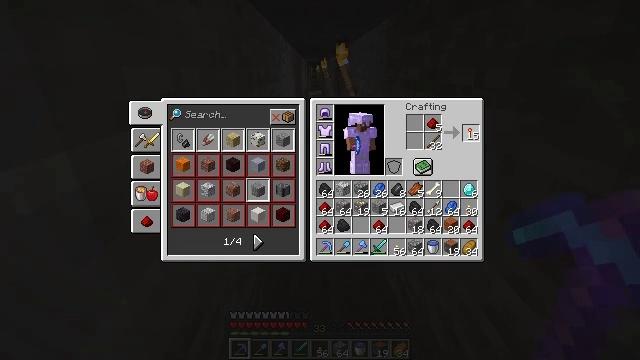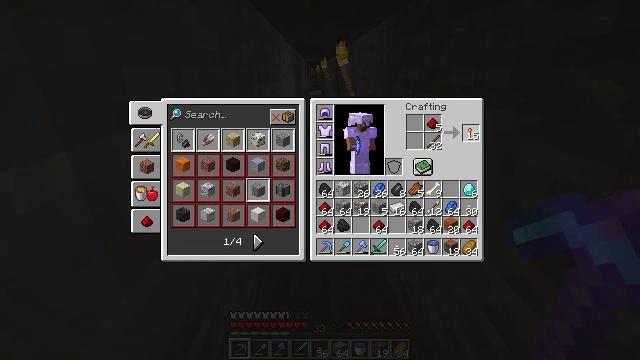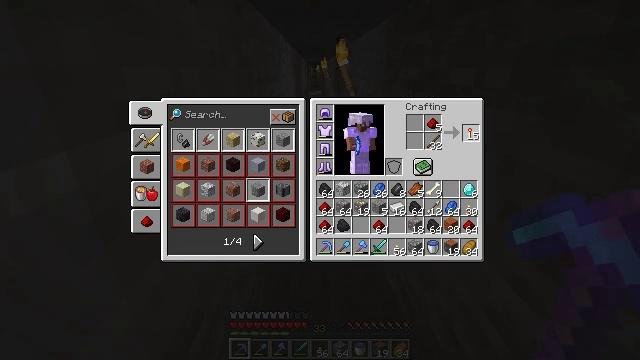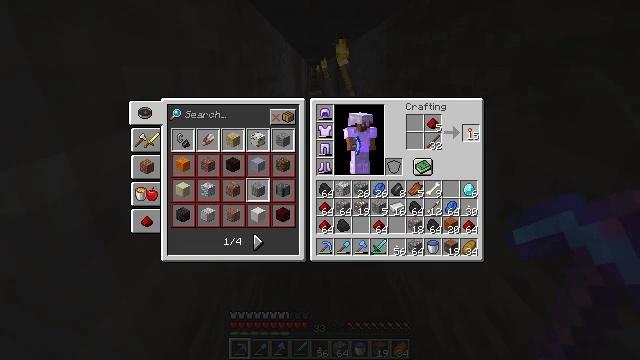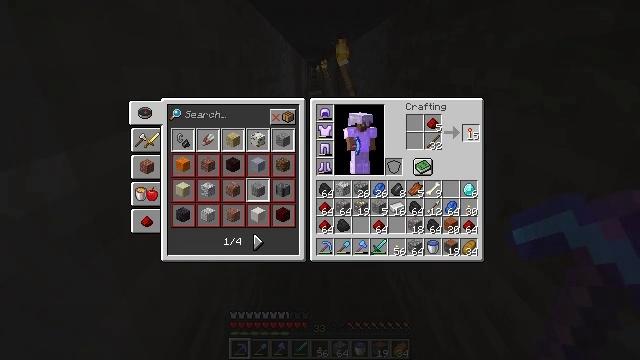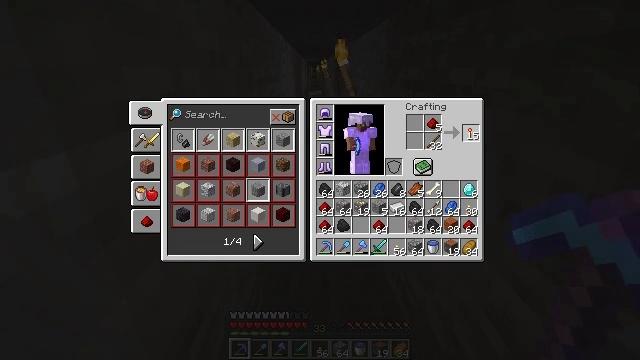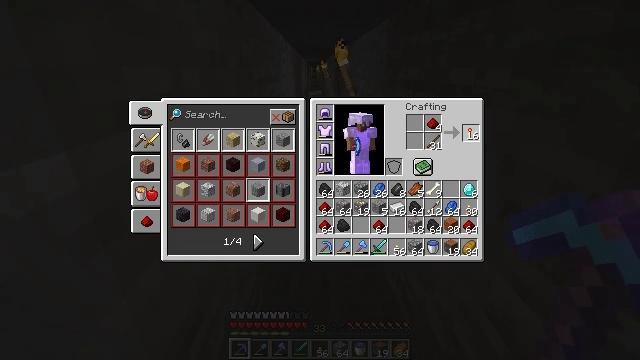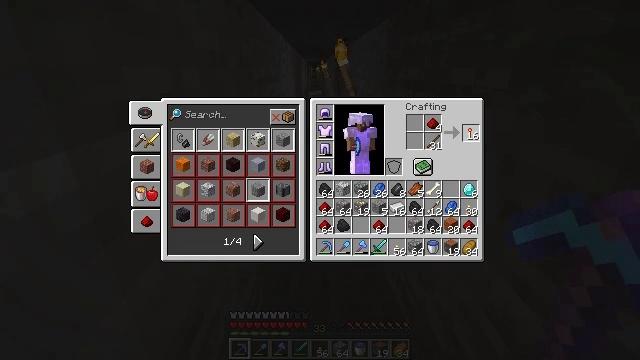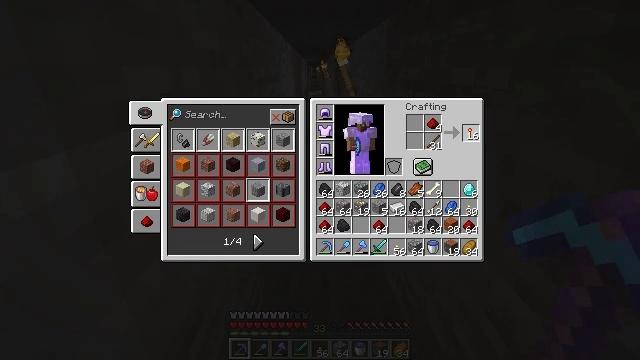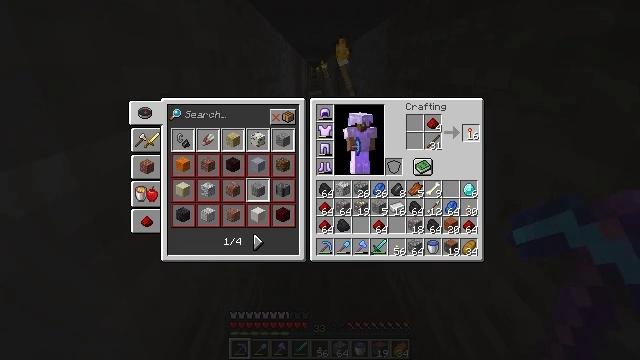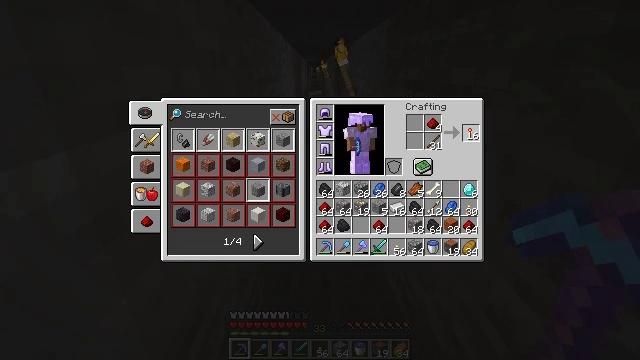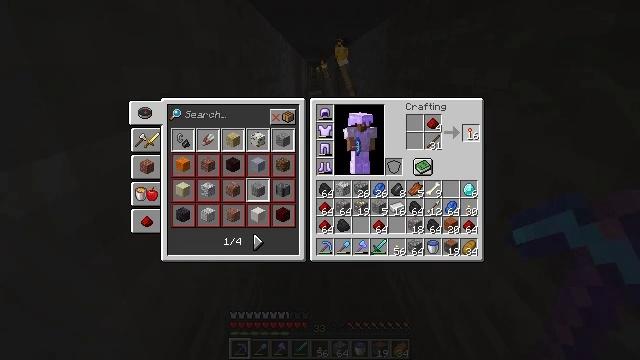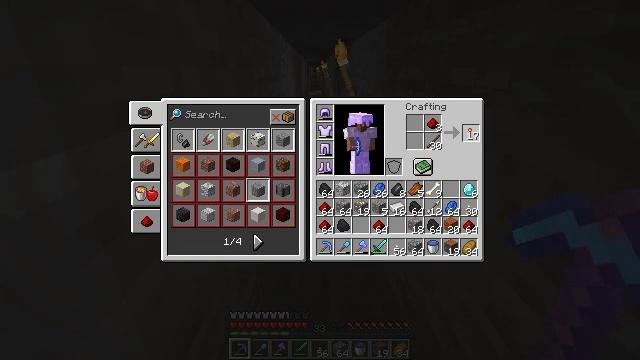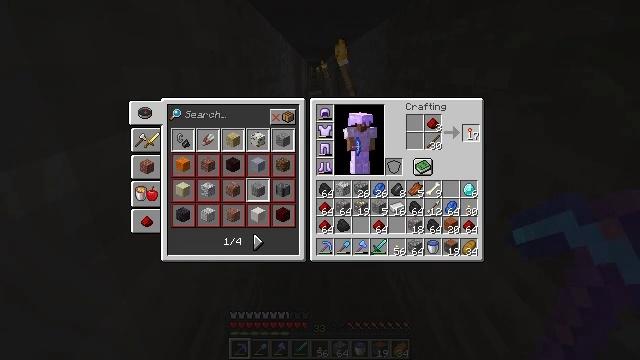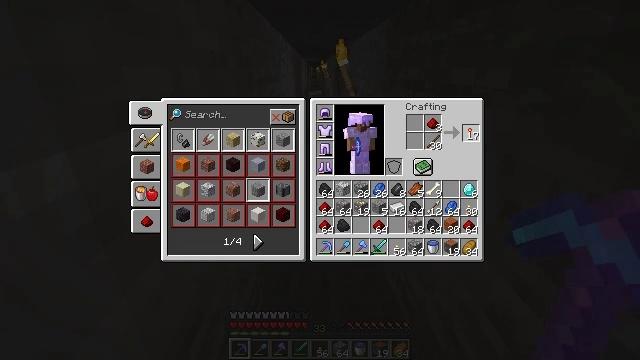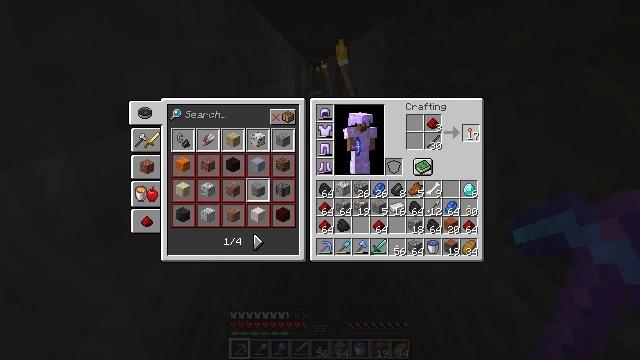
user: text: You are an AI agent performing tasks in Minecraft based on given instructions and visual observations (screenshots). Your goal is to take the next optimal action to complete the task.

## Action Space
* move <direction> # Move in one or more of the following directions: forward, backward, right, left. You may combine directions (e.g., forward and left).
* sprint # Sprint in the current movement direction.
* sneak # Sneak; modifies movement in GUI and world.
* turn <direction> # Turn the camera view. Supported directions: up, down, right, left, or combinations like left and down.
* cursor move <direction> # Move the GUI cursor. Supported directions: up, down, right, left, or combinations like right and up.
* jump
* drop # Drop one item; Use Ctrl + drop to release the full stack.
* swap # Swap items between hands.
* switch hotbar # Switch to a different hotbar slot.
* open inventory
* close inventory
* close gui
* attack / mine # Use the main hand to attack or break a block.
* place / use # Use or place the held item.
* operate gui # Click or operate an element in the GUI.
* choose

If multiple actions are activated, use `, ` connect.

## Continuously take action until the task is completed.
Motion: motion action
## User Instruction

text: Craft a redstone torch.
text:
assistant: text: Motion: operate gui
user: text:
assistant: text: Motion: operate gui
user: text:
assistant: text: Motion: operate gui
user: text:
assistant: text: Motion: operate gui
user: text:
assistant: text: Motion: operate gui
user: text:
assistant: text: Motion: no_op
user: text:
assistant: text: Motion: operate gui
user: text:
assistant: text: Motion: operate gui
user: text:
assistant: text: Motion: operate gui
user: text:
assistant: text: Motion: operate gui
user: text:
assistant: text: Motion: operate gui
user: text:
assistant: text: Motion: no_op
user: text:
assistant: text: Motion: operate gui
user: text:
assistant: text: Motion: operate gui
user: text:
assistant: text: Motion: no_op
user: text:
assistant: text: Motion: operate gui
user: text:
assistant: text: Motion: operate gui
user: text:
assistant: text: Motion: operate gui
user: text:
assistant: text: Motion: no_op
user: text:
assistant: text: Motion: operate gui
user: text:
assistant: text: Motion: operate gui
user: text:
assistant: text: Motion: operate gui
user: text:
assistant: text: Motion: no_op
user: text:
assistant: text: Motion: operate gui
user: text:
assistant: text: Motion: operate gui
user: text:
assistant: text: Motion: no_op
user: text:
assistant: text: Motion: operate gui
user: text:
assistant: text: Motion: operate gui
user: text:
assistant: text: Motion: operate gui
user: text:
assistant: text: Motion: no_op